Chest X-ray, AP view. Patient: 46 years old, sex M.
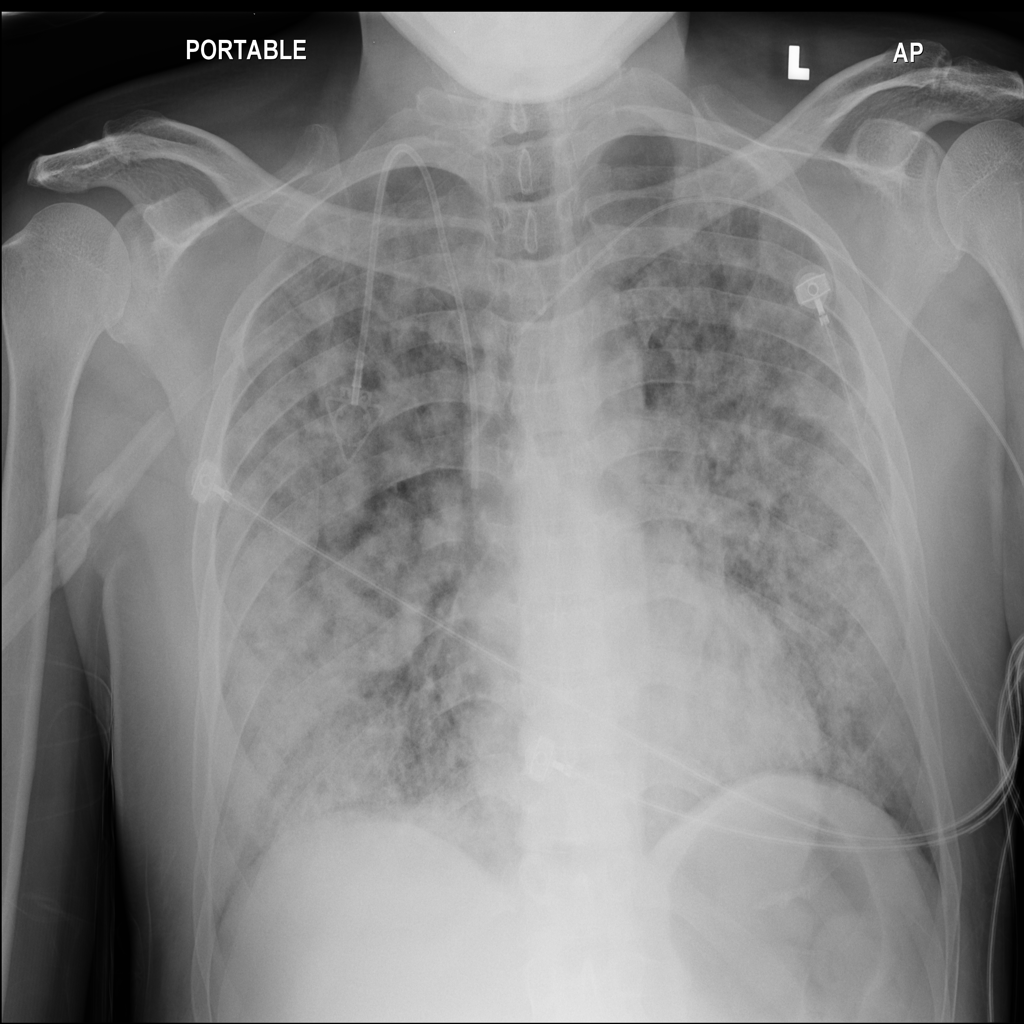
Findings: Infiltration, Nodule